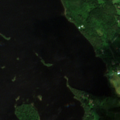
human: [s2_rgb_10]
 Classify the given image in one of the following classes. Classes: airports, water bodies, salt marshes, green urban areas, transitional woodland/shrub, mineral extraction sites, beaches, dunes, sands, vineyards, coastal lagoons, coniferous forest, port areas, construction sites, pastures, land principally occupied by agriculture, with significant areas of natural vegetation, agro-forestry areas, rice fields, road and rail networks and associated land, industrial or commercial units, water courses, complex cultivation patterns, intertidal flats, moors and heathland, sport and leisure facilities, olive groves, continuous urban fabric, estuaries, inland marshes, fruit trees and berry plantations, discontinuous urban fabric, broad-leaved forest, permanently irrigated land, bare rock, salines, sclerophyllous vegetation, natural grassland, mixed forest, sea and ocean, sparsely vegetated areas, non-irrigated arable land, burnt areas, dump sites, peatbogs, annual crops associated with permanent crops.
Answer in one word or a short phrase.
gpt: land principally occupied by agriculture, with significant areas of natural vegetation, mixed forest, water bodies